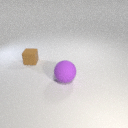
large purple rubber sphere to the right of small brown rubber cube